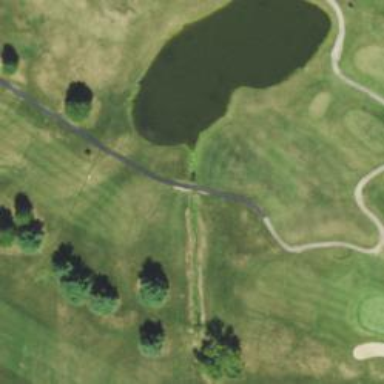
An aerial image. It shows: View of golf hole.